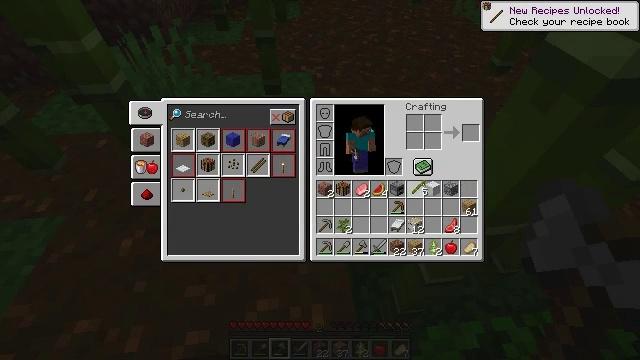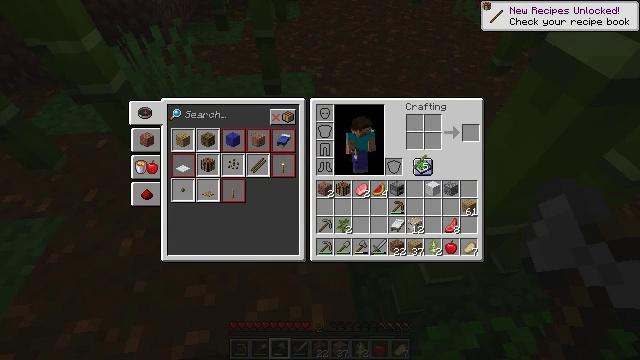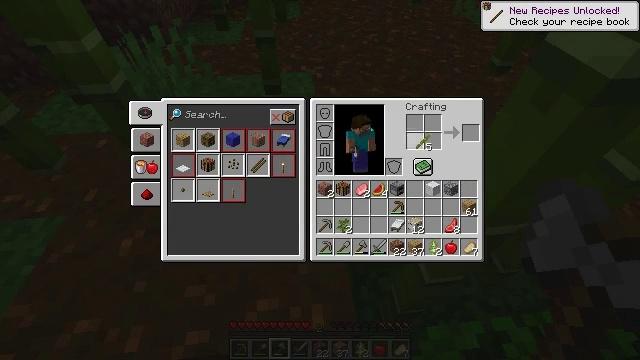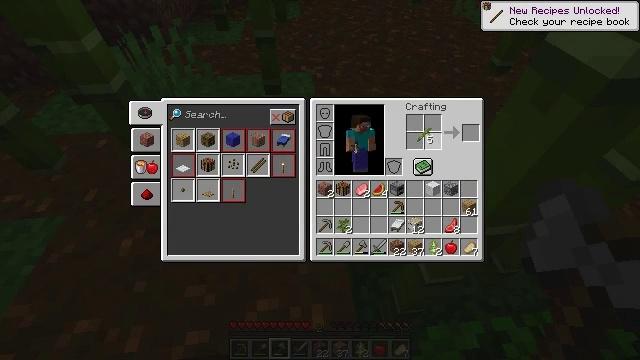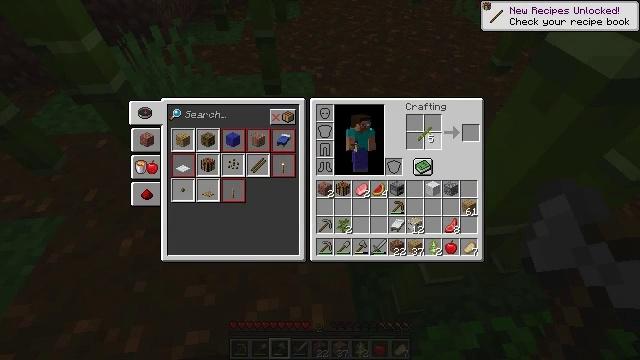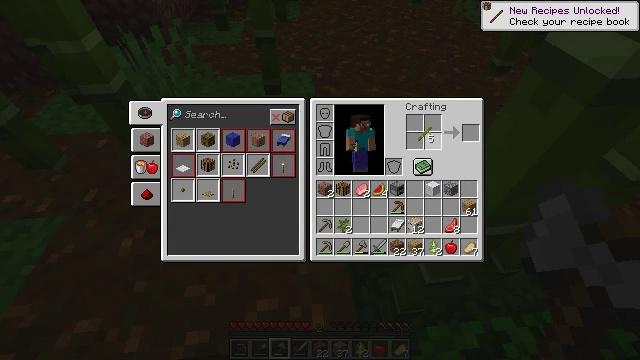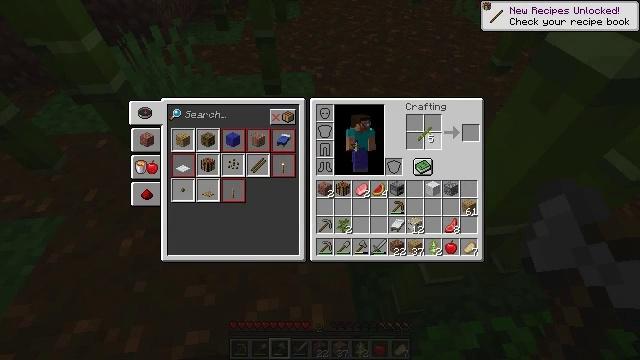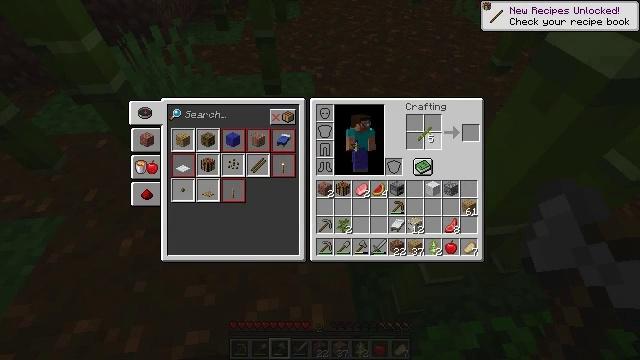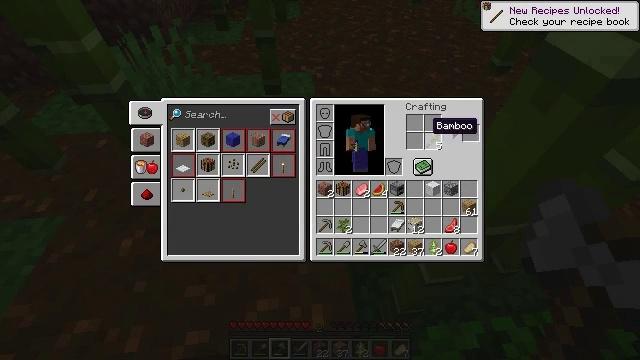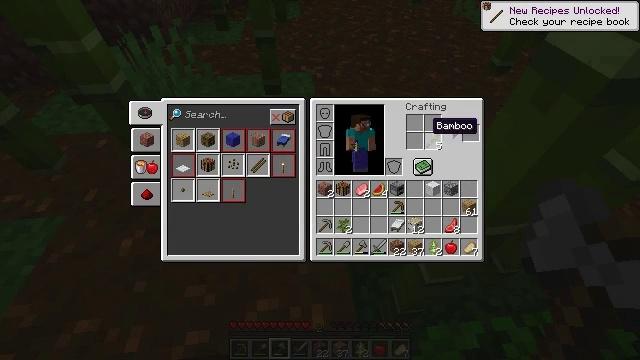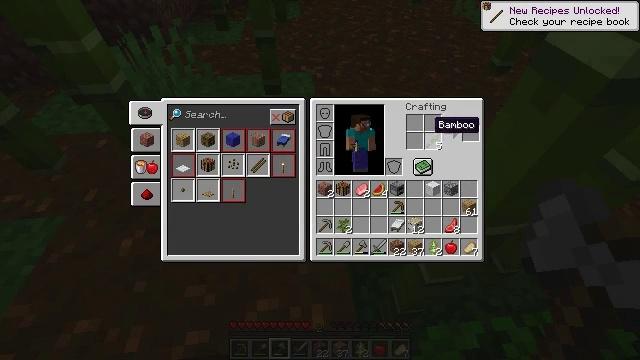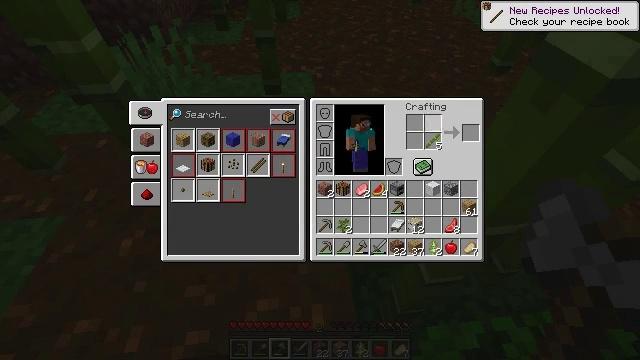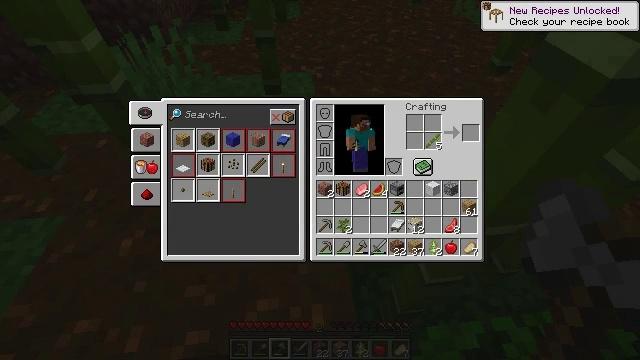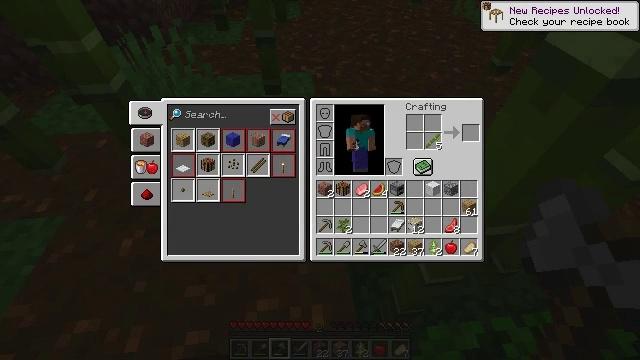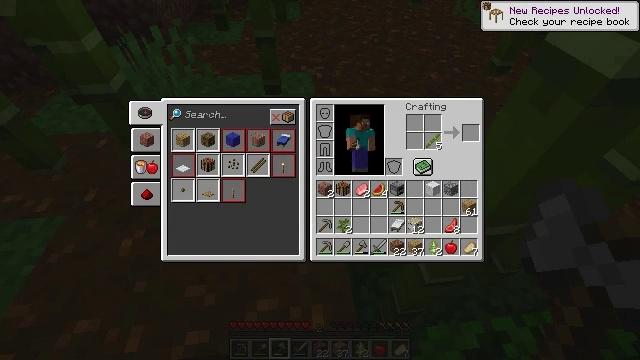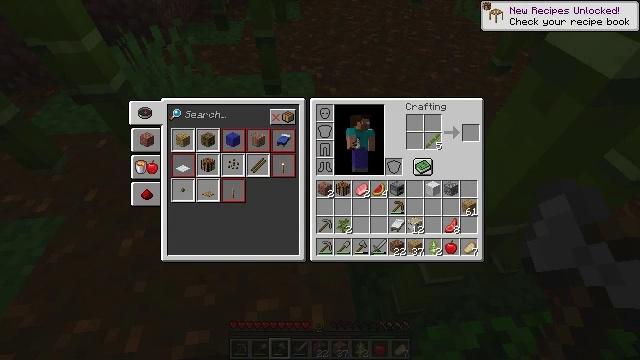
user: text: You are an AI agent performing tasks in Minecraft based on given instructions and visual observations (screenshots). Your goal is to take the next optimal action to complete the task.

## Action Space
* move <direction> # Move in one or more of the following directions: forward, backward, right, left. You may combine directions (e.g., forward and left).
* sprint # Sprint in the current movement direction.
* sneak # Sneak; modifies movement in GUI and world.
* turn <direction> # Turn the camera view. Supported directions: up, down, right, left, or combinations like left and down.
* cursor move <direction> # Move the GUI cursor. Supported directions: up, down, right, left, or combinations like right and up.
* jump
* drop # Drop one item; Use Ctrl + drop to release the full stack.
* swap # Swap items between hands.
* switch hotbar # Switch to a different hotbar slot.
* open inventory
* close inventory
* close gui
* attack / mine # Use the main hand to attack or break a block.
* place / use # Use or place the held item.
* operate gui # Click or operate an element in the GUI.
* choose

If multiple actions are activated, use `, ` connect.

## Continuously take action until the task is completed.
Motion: motion action
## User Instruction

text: Collect bamboo for crafting.
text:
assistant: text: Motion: cursor move up
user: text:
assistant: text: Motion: cursor move up
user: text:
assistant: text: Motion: cursor move up
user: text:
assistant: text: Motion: no_op
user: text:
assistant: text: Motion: operate gui
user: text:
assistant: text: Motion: operate gui
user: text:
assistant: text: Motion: operate gui
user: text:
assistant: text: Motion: no_op
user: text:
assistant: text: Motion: no_op
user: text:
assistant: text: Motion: no_op
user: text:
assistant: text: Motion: cursor move right
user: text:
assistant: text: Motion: cursor move right
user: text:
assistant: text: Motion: cursor move right
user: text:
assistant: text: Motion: cursor move right
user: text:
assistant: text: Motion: cursor move right
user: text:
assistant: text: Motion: no_op
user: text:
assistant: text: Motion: no_op
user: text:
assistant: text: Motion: sneak
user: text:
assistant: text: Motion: sneak
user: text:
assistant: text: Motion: sneak
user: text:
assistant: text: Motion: sneak
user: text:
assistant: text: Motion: sneak
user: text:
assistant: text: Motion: sneak
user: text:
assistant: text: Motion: sneak
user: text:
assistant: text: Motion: sneak
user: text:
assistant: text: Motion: sneak
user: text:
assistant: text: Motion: sneak
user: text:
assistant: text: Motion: sneak
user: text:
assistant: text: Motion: sneak
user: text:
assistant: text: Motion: cursor move left